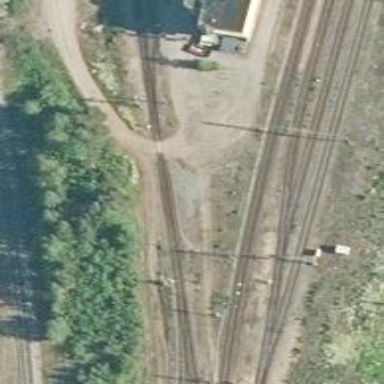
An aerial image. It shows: Level crossing along the railway.